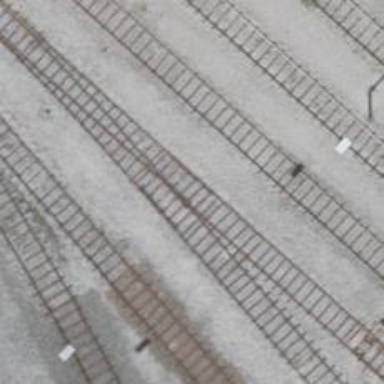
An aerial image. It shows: Railway yard with one track in service.